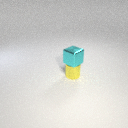
small yellow metal cylinder below small cyan metal cube